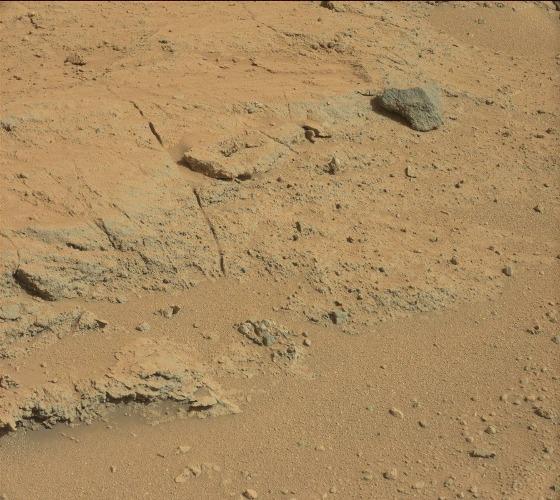
Terrain classes present: Bedrock, Gravel / Sand / Soil, Rock, Shadow